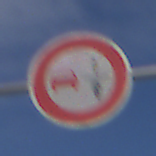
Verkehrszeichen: VerbotUeberholenEinspurigeFahrzeuge
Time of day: Midday
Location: Outdoor (Nature)
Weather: PartlyCloudy
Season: NotSpecified
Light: Natural